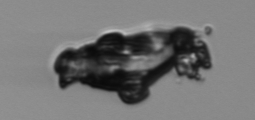
Label: Delphineis